Question: I am new to Canvas, I am creating a website to increase text as I re-sizes rectangle.I tried so much but nothing works for me. Actually I want if I re size rectangle just by its width( stretch To Left /To Right), only text width should be increased not the fontsize. I have done with fontsize but finding difficulty in increasing isolated Text Height and Width. your suggestions are most welcome

'''
function Box2() {
this.x = 0;
this.y = 0;
this.w = 1; // default width and height?
this.h = 1;
this.fill = '#CC0000';
this.Owntext = "";
this.fontsize = '20';
this.TextColor = '';
this.TextFontFamily = '';
this.Angle = 0;
this.ScaleHeight = 1;
this.ScaleWidth = 1;
}
// New methods on the Box class
Box2.prototype = {
// we used to have a solo draw function
// but now each box is responsible for its own drawing
// mainDraw() will call this with the normal canvas
// myDown will call this with the ghost canvas with 'black'
draw: function (context, optionalColor) {
if (context === gctx) {
context.fillStyle = 'black'; // always want black for the ghost canvas
} else {
context.fillStyle = this.fill;
}
// alert('Box2.prototype');
// We can skip the drawing of elements that have moved off the screen:
if (this.x > WIDTH || this.y > HEIGHT) return;
if (this.x + this.w < 0 || this.y + this.h < 0) return;
context.fillRect(this.x, this.y, this.w, this.h);
// draw selection
// this is a stroke along the box and also 8 new selection handles
if (mySel === this) {
context.strokeStyle = mySelColor;
context.lineWidth = mySelWidth;
context.strokeRect(this.x, this.y, this.w, this.h);
// draw the boxes
var half = mySelBoxSize / 2;
// 0 1 2
// 3 4
// 5 6 7
// top left, middle, right
selectionHandles[0].x = this.x - half;
selectionHandles[0].y = this.y - half;
selectionHandles[1].x = this.x + this.w / 2 - half;
selectionHandles[1].y = this.y - half;
selectionHandles[2].x = this.x + this.w - half;
selectionHandles[2].y = this.y - half;
//middle left
selectionHandles[3].x = this.x - half;
selectionHandles[3].y = this.y + this.h / 2 - half;
//middle right
selectionHandles[4].x = this.x + this.w - half;
selectionHandles[4].y = this.y + this.h / 2 - half;
//bottom left, middle, right
selectionHandles[6].x = this.x + this.w / 2 - half;
selectionHandles[6].y = this.y + this.h - half;
selectionHandles[5].x = this.x - half;
selectionHandles[5].y = this.y + this.h - half;
selectionHandles[7].x = this.x + this.w - half;
selectionHandles[7].y = this.y + this.h - half;
context.fillStyle = mySelBoxColor;
for (var i = 0; i < 8; i++) {
var cur = selectionHandles[i];
context.fillRect(cur.x, cur.y, mySelBoxSize, mySelBoxSize);
}
}
} // end draw
}
//Initialize a new Box, add it, and invalidate the canvas
function addRect(x, y, w, h, fill,text,FontSize,TextColor,TextFontFamily,Angle,ScaleWidth,ScaleHeight) {
var rect = new Box2;
rect.x = x;
rect.y = y;
rect.w = w
rect.h = h;
rect.Owntext = text;
rect.FontSize = FontSize;
rect.TextColor = TextColor;
rect.TextFontFamily = TextFontFamily;
rect.Angle = Angle;
rect.ScaleWidth = ScaleWidth;
rect.ScaleHeight = ScaleHeight;
// alert(TextFontFamily);
// rect.fontsize = FontSize;
// alert(fill);
rect.fill = fill;
boxes2.push(rect);
invalidate();
}
var CanvasHeight = 0;
var CanvasWidth = 0;
// initialize our canvas, add a ghost canvas, set draw loop
// then add everything we want to intially exist on the canvas
function init2() {
// alert('init2')
dropdownTextFamily = document.getElementById('drpFontFamily');
dropdown = document.getElementById('drpTextColor');
Button = document.getElementById('Mybtn');
canvas = document.getElementById('canvas2');
HEIGHT = canvas.height;
WIDTH = canvas.width;
// CanvasHeight=
ctx = canvas.getContext('2d');
ghostcanvas = document.createElement('canvas');
ghostcanvas.height = HEIGHT;
ghostcanvas.width = WIDTH;
gctx = ghostcanvas.getContext('2d');
//fixes a problem where double clicking causes text to get selected on the canvas
canvas.onselectstart = function () { return false; }
// fixes mouse co-ordinate problems when there's a border or padding
// see getMouse for more detail
if (document.defaultView && document.defaultView.getComputedStyle) {
stylePaddingLeft = parseInt(document.defaultView.getComputedStyle(canvas, null)['paddingLeft'], 10) || 0;
stylePaddingTop = parseInt(document.defaultView.getComputedStyle(canvas, null)['paddingTop'], 10) || 0;
styleBorderLeft = parseInt(document.defaultView.getComputedStyle(canvas, null)['borderLeftWidth'], 10) || 0;
styleBorderTop = parseInt(document.defaultView.getComputedStyle(canvas, null)['borderTopWidth'], 10) || 0;
}
// make mainDraw() fire every INTERVAL milliseconds
setInterval(mainDraw, INTERVAL);
// set our events. Up and down are for dragging,
// double click is for making new boxes
canvas.onmousedown = myDown;
canvas.onmouseup = myUp;
Button.onclick = myDblClickButton;
dropdown.onchange = ChangeTextColor;
dropdownTextFamily.onchange = ChangeTextFontFamily;
// lblCheck.onclick = myclick;
// textBox.onkeyup = myDblClick;
// canvas.ondblclick = myDblClick;
// alert('ethe');
canvas.onmousemove = myMove;
// set up the selection handle boxes
for (var i = 0; i < 8; i++) {
// alert();
var rect = new Box2;
selectionHandles.push(rect);//WATCHED ******* A New Reactangle Added To The Canvas
}
// add custom initialization here:
// add a large green rectangle
// addRect(260, 70, 60, 65, 'rgba(0,205,0,0.7)');
// add a green-blue rectangle
// addRect(240, 120, 40, 40, 'rgba(2,165,165,0.7)');
// add a smaller purple rectangle
// addRect(45, 60, 25, 25, 'rgba(150,150,250,0.7)');
// get a reference to the canvas element, and its context
var canvas2 = document.getElementById('canvas2');
var ctx1 = canvas2.getContext('2d');
// sets maximum line width, line height, and x /y coords for text
var maxWidth = canvas2.width - 10;
var lineHeight = 23;
var x_pos = (canvas2.width - maxWidth) / 2;
var y_pos = 15;
var DbClickCount=0;
// register onkeyup event for #text_cnv text field to add the text in canvas as it is typed
document.getElementById('textBox').onkeyup = function () {
// clearCanvas(canvas2); // clears the canvas
//alert(ctx1);
// mySel.Owntext = this.value;
//alert(mySel.w);
if (mySel == null) {
// alert('I am Here');
myDblClick();
var x = 10;
var y = 10;
// alert(x);
myDown1(x, y);
addTextCnv(ctx1, this.value, mySel.x, mySel.y, mySel.h, mySel.w);
// addTextCnv(ctx1, this.value, 260, 120, 60, 65);
// myDown1();
// mySel.x = 260;
// mySel.y = 100;
// myDown1(260,100);
// mySel.h = 50;
// mySel.w = 5;
// addTextCnv(ctx1, this.value, 260, 100, 50, 5);
//// addTextCnv(ctx1, this.value, mySel.x, mySel.y, mySel.h, mySel.w);
}
else
{
// addTextCnv(ctx1, this.value, 260, 120, 60, 65);
// alert(mySel.x);
// alert(mySel.y);
// alert(mySel.h);
// alert(mySel.w);
addTextCnv(ctx1, this.value, mySel.x, mySel.y, mySel.h, lineHeight);
}
//alert(mySel.x);
//addTextCnv(ctx1, this.value, 260, 120, 60, 65);
// mainDraw(this.value);
//alert(this.value);
//addTextCnv(ctx1, this.value, x_pos, y_pos, maxWidth, 23);
}
var text2 = "Sachdeva";
// document.write("<p>Fontsize: " + text2.fontsize(6) + "</p>");
// text2.fontsize(6);
//alert(mySel.Owntext);
// ctx1.font = 'italic 20px Calibri';
ctx1.font = '20pt Calibri';
//TextFontFamily
var text1 = "rajay";
// var text3 = "rajay1";
// addRect(260, 70, 60, 15, 'rgba(0,205,0,0.7)',text1);
// add a smaller purple rectangle
// alert('hi');
// addRect(45, 60, 25, 15, 'rgba(150,150,250,0.7)', text2);
//addRect(260, 85, 60, 65, 'rgba(0,205,0,0.7)', text3);
}
function myMove(e) {
ctx = canvas.getContext('2d');
if (isDrag) {
// alert('hi');
getMouse(e);
// alert(e.x);
// alert('drag');
mySel.x = mx - offsetx;
// alert(mySel.x);
mySel.y = my - offsety;
// something is changing position so we better invalidate the canvas!
invalidate();
} else if (isResizeDrag) {
// alert('hi');
// time ro resize!
getMouse(e);
var oldx = mySel.x;
var oldy = mySel.y;
var oldw = mySel.w;
var oldh = mySel.h;
//alert(mySel.h);
//alert(expectResize)
switch (expectResize) {
case 0:
// mySel.x = mx;
// mySel.y = my;
// mySel.w += oldx - mx;
// mySel.h += oldy - my;
// mySel.ScaleWidth = 2;
// mySel.ScaleHeight = 1;
// alert(mySel.w);
// mySel.FontSize = (mySel.h/2)+(mySel.w/4);
// alert(mySel.FontSize);
// alert(mySel.h);
// alert(mySel.w);
// alert(mySel.Angle);
// var clickAngle = getAngle(mySel.x, mySel.y, mx, my) - mySel.Angle;
//alert(clickAngle);
//var clickAngle = getAngle(cX + offX, cY + offY, event.clientX, event.clientY) - model.angle;
// mySel.Angle = (getAngle(mySel.x, mySel.y, mx, my) - clickAngle);
// alert(mySel.Angle);
// mySel.Angle = 45;
// alert(mySel.Angle);
// alert(mySel.h);
// ctx.font = 'italic ' + (2 / 3) * mySel.h + 'px' + ' Calibri';
// ctx.font = 'italic ' + (2 / 3) * mySel.h+'px' + ' Calibri';
// alert(ctx.font);
break;
case 1:
mySel.y = my;
mySel.h += oldy - my;
// alert(mySel.h);
if (mySel.FontSize>mySel.h){
mySel.FontSize = mySel.h;
}
else
{
// alert('Hi');
mySel.FontSize = mySel.FontSize;
}
// mySel.FontSize = (mySel.h / 2) + (mySel.w / 4);
// ctx.scale(1, 2);
// ctx.font = 'italic ' + (2 / 3) * mySel.h + 'px' + ' Calibri';
break;
case 2:
mySel.y = my;
mySel.w = mx - oldx;
mySel.h += oldy - my;
mySel.FontSize = (mySel.h / 2) + (mySel.w / 4);
// ctx.font = 'italic ' + (2 / 3) * mySel.h + 'px' + ' Calibri';
break;
case 3:
mySel.x = mx;
mySel.w += oldx - mx;
mySel.FontSize = (mySel.h / 2) + (mySel.w / 4);
break;
case 4:
mySel.w = mx - oldx;
// mySel.FontSize = mySel.FontSize;
mySel.FontSize = (mySel.h / 2) + (mySel.w / 4);
break;
case 5:
mySel.x = mx;
mySel.w += oldx - mx;
mySel.h = my - oldy;
mySel.FontSize = (mySel.h / 2) + (mySel.w / 4);
// ctx.font = 'italic ' + (2 / 3) * mySel.h + 'px' + ' Calibri';
break;
case 6:
//mySel.h = my - oldy;
//mySel.FontSize = mySel.h;
// ctx.font = 'italic ' + (2 / 3) * mySel.h + 'px' + ' Calibri';
break;
case 7:
mySel.w = mx - oldx;
mySel.h = my - oldy;
mySel.FontSize = (mySel.h / 2) + (mySel.w / 4);
// ctx.font = 'italic ' + (2 / 3) * mySel.h + 'px' + ' Calibri';
break;
}
// alert(mySel.FontSize);
invalidate();
}
getMouse(e);
// if there's a selection see if we grabbed one of the selection handles
if (mySel !== null && !isResizeDrag) {
for (var i = 0; i < 8; i++) {
// 0 1 2
// 3 4
// 5 6 7
var cur = selectionHandles[i];
// alert('Here');
// we dont need to use the ghost context because
// selection handles will always be rectangles
if (mx >= cur.x && mx <= cur.x + mySelBoxSize &&
my >= cur.y && my <= cur.y + mySelBoxSize) {
// we found one!
expectResize = i;
invalidate();
switch (i) {
case 0:
this.style.cursor = 'nw-resize';
break;
case 1:
this.style.cursor = 'n-resize';
break;
case 2:
this.style.cursor = 'ne-resize';
break;
case 3:
this.style.cursor = 'w-resize';
break;
case 4:
this.style.cursor = 'e-resize';
break;
case 5:
this.style.cursor = 'sw-resize';
break;
case 6:
this.style.cursor = 's-resize';
break;
case 7:
this.style.cursor = 'se-resize';
break;
}
return;
}
}
// not over a selection box, return to normal
isResizeDrag = false;
expectResize = -1;
this.style.cursor = 'auto';
}
}
'''
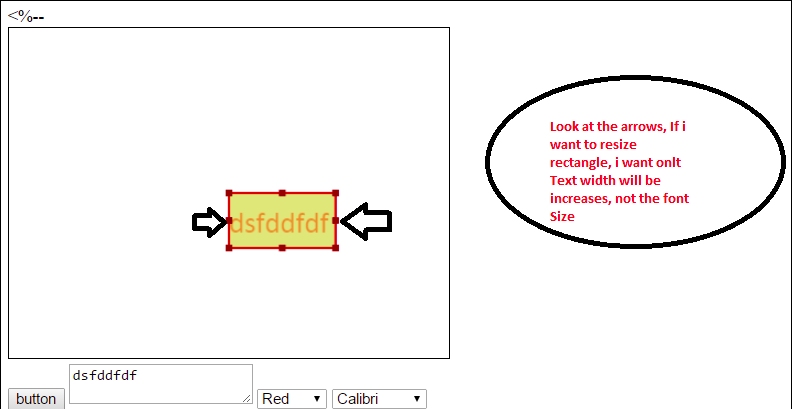
Answer: You need to perform some computation to have the bounding box of the text, then use on the context to have it match the rect you want to fill.
You get the width of a text by using . Unfortunately, only the text width is provided, but the height value is always close from the fontSize.
'''
var cv = document.getElementById('cv');
var ctx = cv.getContext('2d');
function drawTextInBox(txt, font, x, y, w, h, angle) {
angle = angle || 0;
var fontHeight = 20;
var hMargin = 4;
ctx.font = fontHeight + 'px ' + font;
ctx.textAlign = 'left';
ctx.textBaseline = 'top';
var txtWidth = ctx.measureText(txt).width + 2 * hMargin;
ctx.save();
ctx.translate(x+w/2, y);
ctx.rotate(angle);
ctx.strokeRect(-w/2, 0, w, h);
ctx.scale(w / txtWidth, h / fontHeight);
ctx.translate(hMargin, 0)
ctx.fillText(txt, -txtWidth/2, 0);
ctx.restore();
}
drawTextInBox('This is a line', 'Arial', 2, 2, 60, 20);
drawTextInBox('Another line here', 'Arial', 2, 32, 160, 40, 0.1);
drawTextInBox('The Last line', 'Arial', 2, 82, 220, 90);
drawTextInBox('! Now with an angle !', 'Arial', 42, 190, 120, 30, -Math.PI/12);
'''
'''
<canvas width=400 height=300 id='cv'></canvas>
'''